Interaction volume radius: 5 \u00c5
Interaction volume height: 30 \u00c5
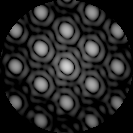
Disorder parameter: 0.03117